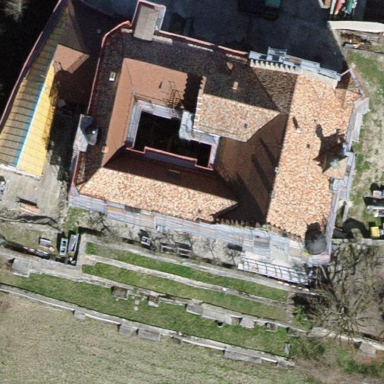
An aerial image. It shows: Historic castle building of manor type.